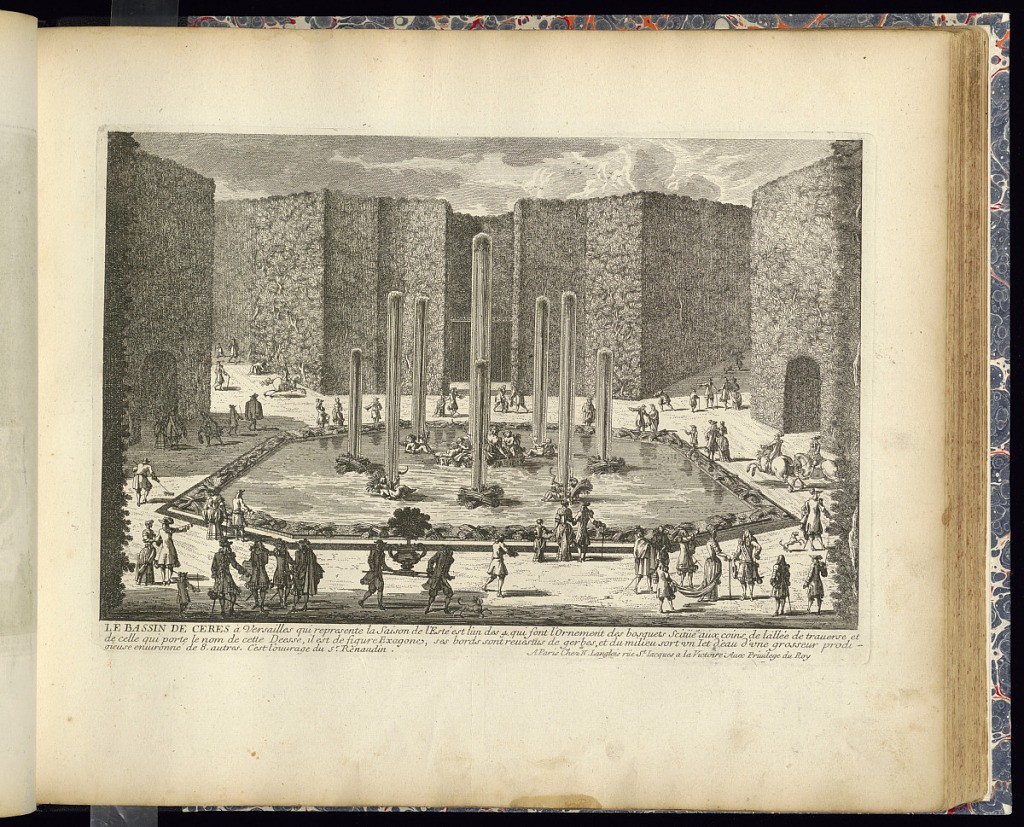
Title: LE BASSIN DE CERES
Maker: Adam Perelle, French, 1638 – 1695
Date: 1675–1703
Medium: Etching on laid paper
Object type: Print
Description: View of a large basin with a fountain made up of sculptural groups featuring the figure of Ceres surrounded by putti holding sickles and bunches of wheat, representing Summer. The basin edge is lined with bunches of wheat, and the whole is framed within a bosquet (grove) with paths leading outwards. Figures (courtiers), horseman, and gardeners (moving a planted vase in the foreground) throughout the grounds. The plate is titled with a description.